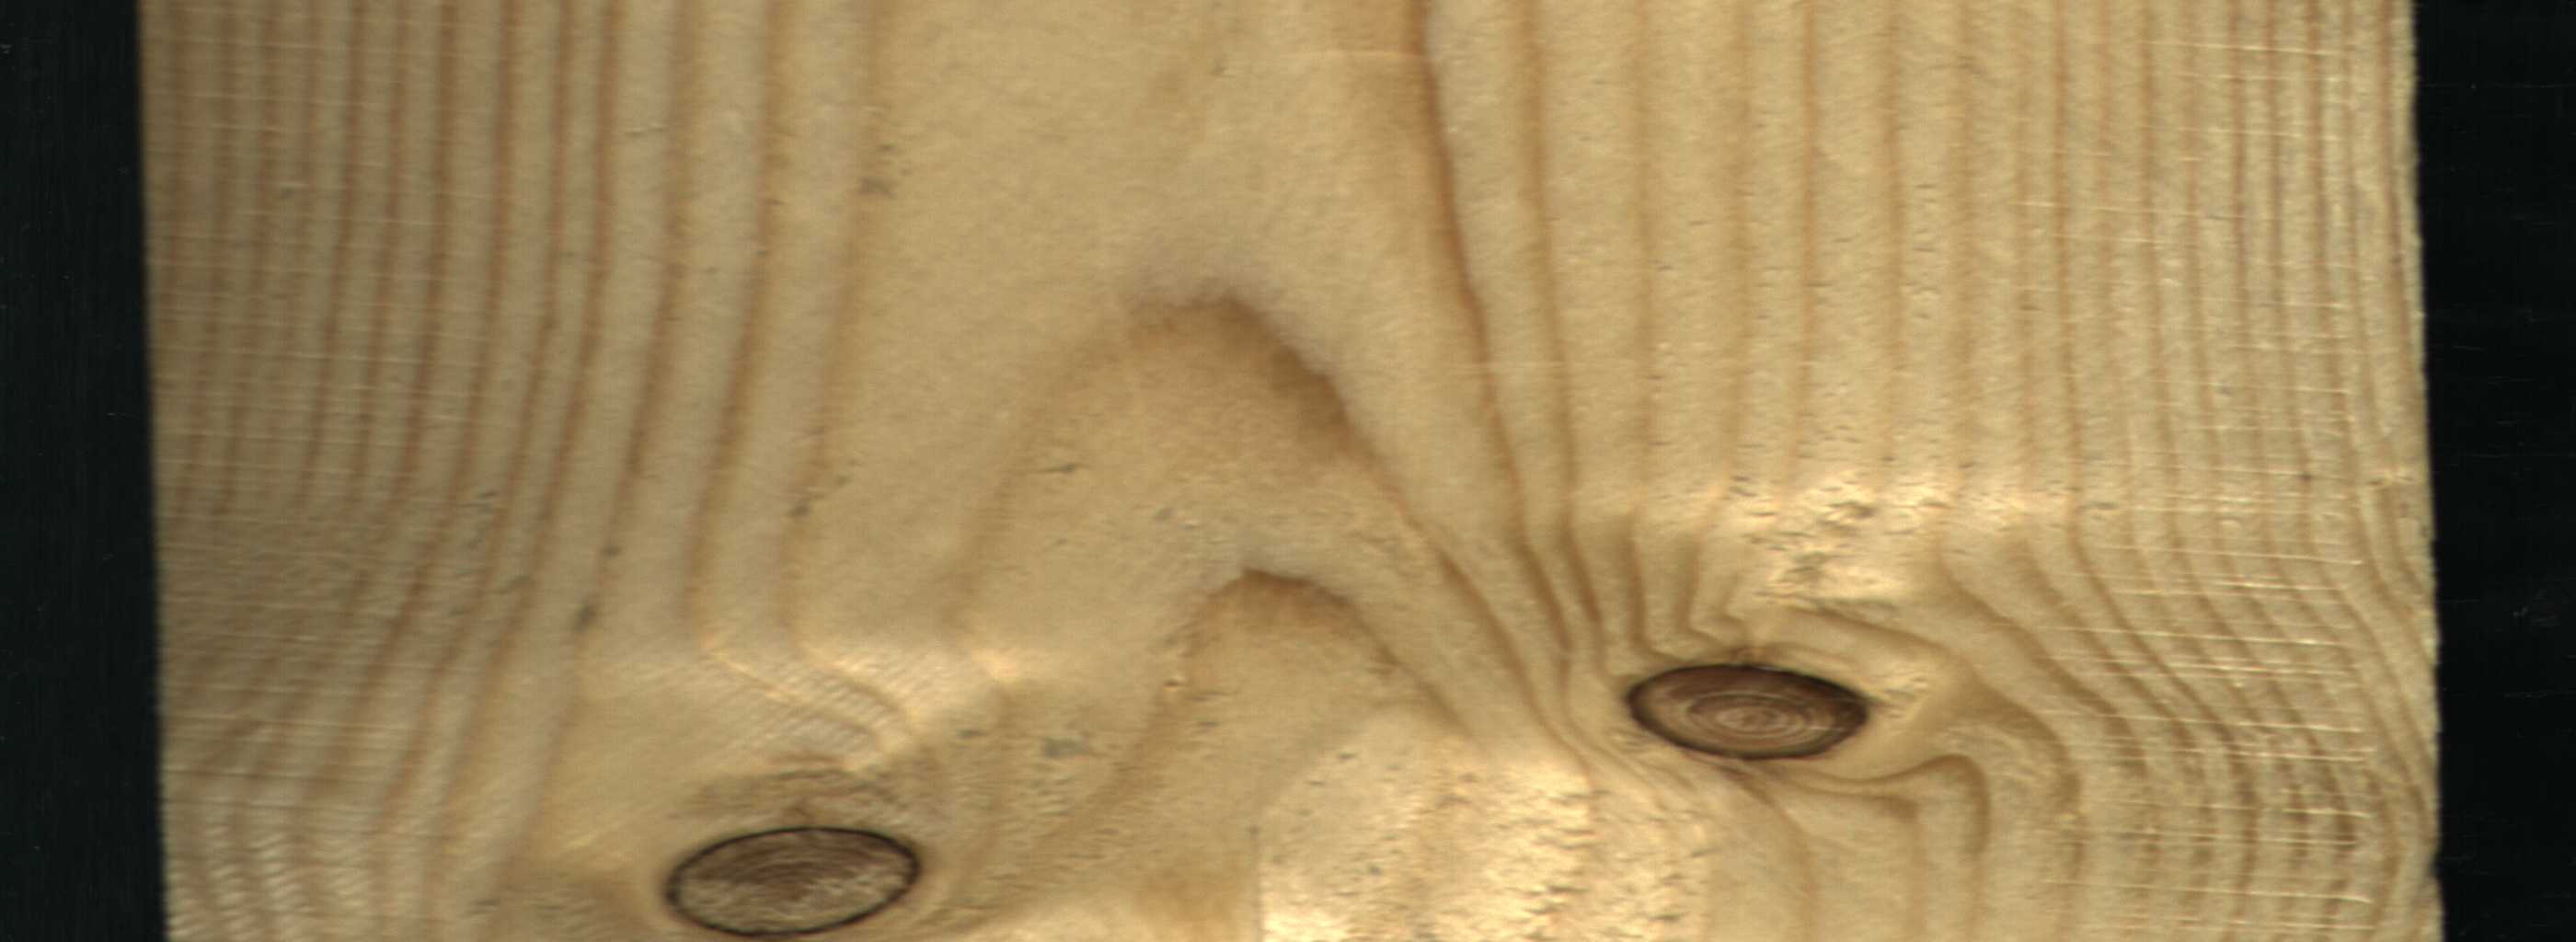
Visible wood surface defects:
Dead_Knot
Dead_Knot